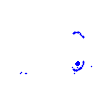
Particle: electron